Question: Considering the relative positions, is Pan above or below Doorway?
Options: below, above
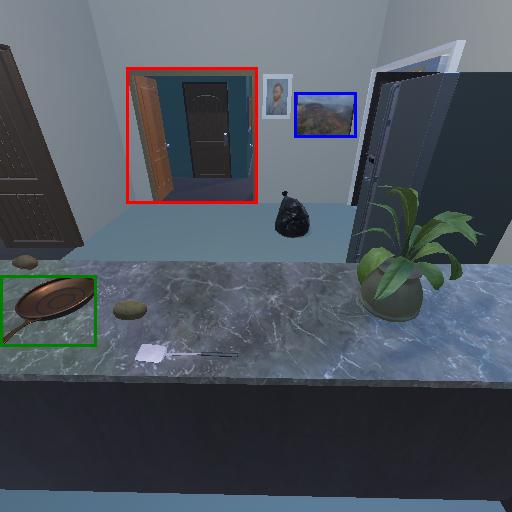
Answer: below